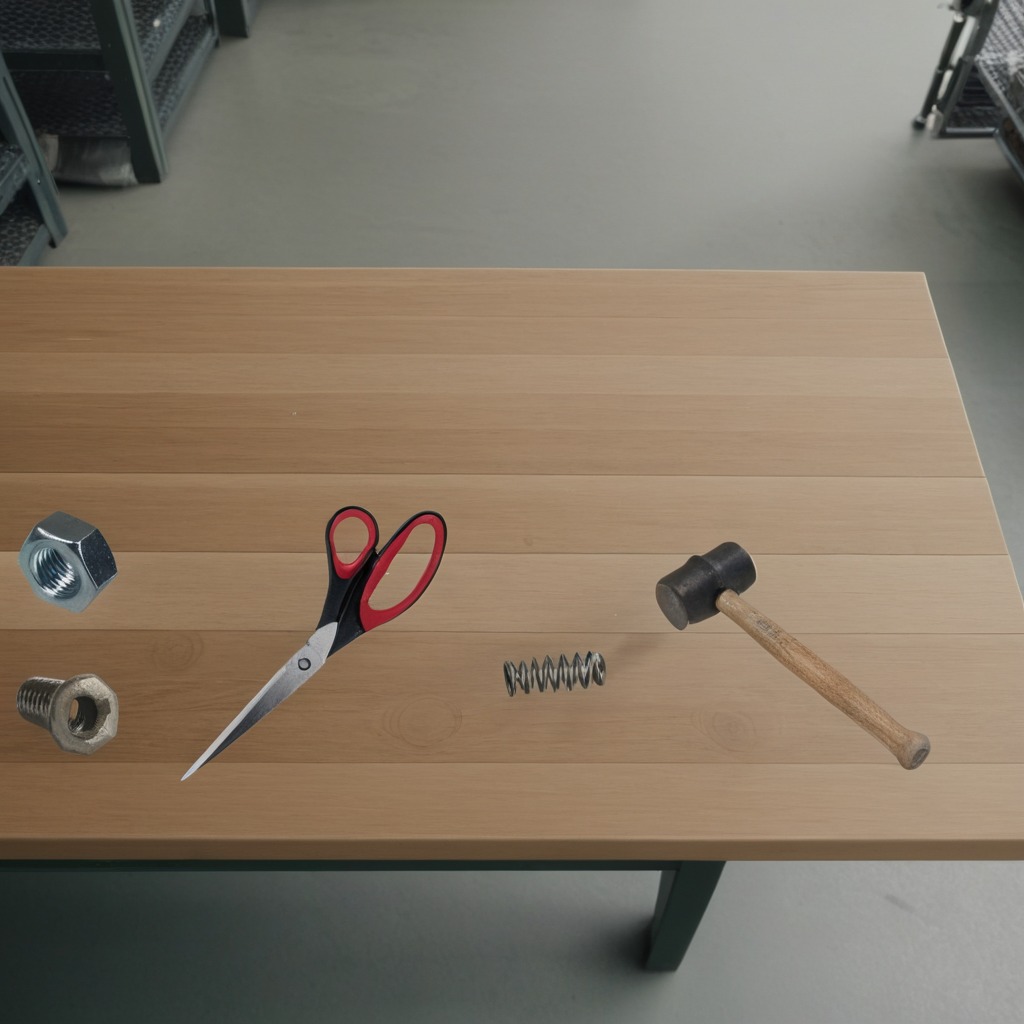
A metal machine screw, a hammer, a coiled metal spring, a metal nut, and a pair of scissors are lying on the workbench inside a coastal fishing gear workshop.